Question: '''
t=find(str.tubetime >= str.time,1);
'''
assume tubetime is a matrix of 1 x 1001 elements
assume time is a double =0.0012
From what I understand of the code is it finds the first value of the tubetime matrix which is
of equal or greater value returning the index of where this value is found in tubetime.
If I am correct, why am I getting an index value of 244. When the value of 0.0012 is contained at index points starting at 231 through to the index point 250.
I have just double checked my variables are accurate, as I am currently in debug mode, and reading it back from the system. Thank you for your input, do you have any idea what could be wrong with it?
Here is a screenshot showing the values

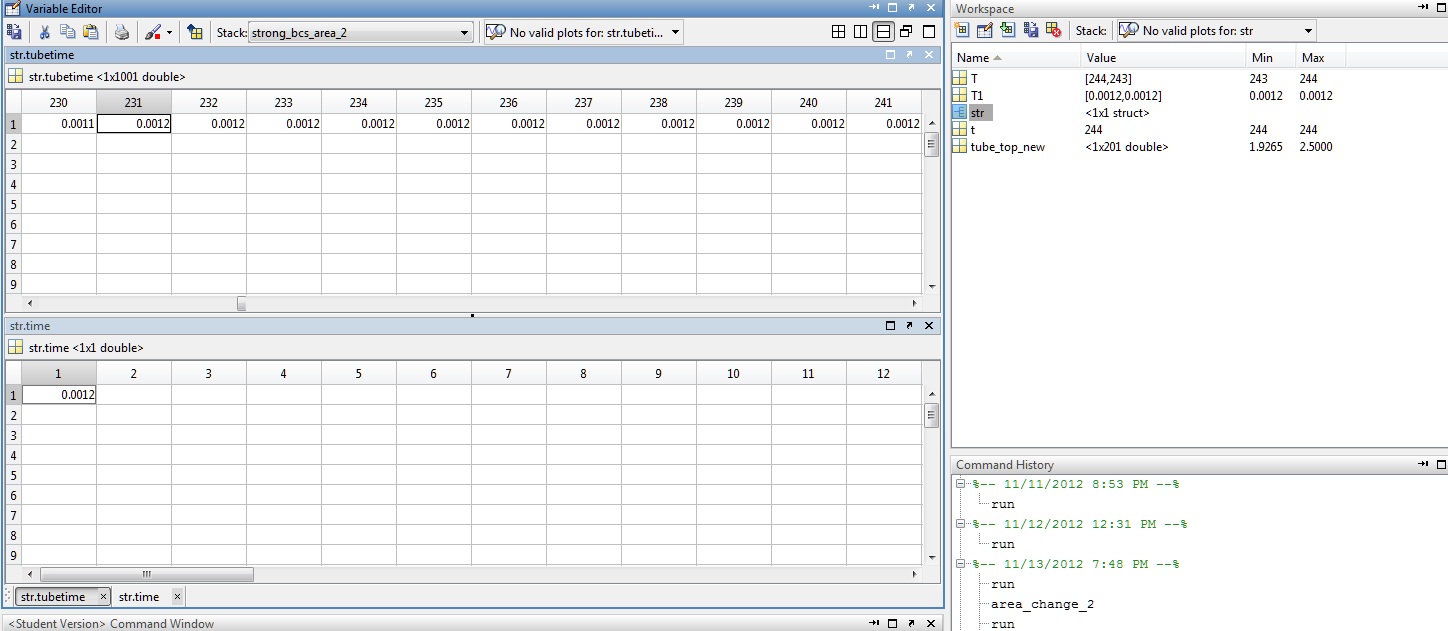
Answer: When you view the values in printscreen it is probably cutting off after the 4th decimal place. See my comment above on your original post.